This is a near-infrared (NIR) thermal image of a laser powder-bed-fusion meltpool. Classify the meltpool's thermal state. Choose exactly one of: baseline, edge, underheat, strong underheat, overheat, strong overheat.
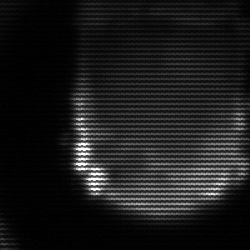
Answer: edge